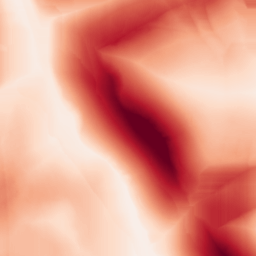
Category: morphological
Decomposition family: morphological_square
Decomposition parameters: operation: gradient
size: 50
Upsampling method: sinc_blackman
Upsampling parameters: scale: 2
kernel_size: 8
Upsampling scale: 2